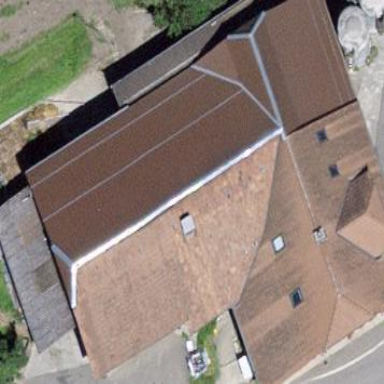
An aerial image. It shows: Farm building.